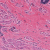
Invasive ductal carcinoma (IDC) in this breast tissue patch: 0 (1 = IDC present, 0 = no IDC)